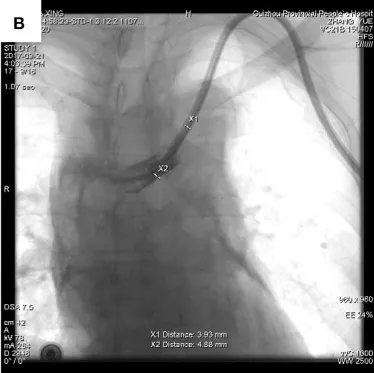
The diameter of the vascular rupture was approximately 5 mm (B).
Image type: radiology (x_ray)